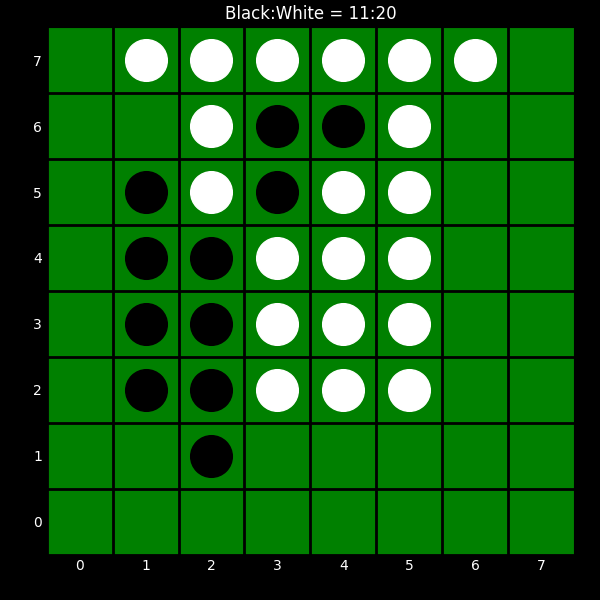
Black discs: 11
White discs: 20